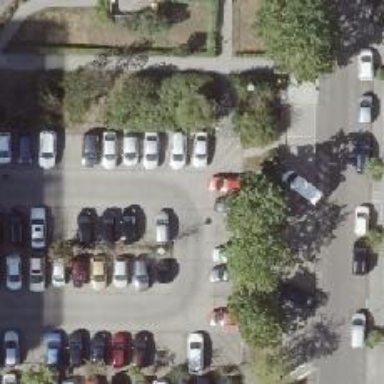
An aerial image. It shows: Concrete parking aisle as service road.